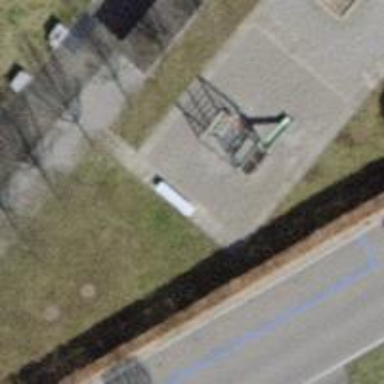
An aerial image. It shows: Playground with various play structures.